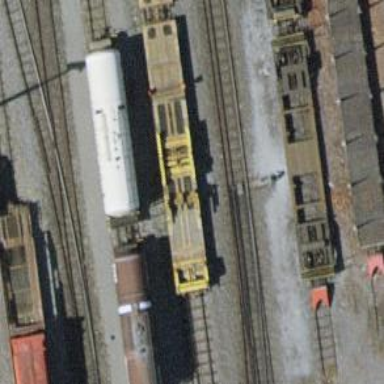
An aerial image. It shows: Railway switch.